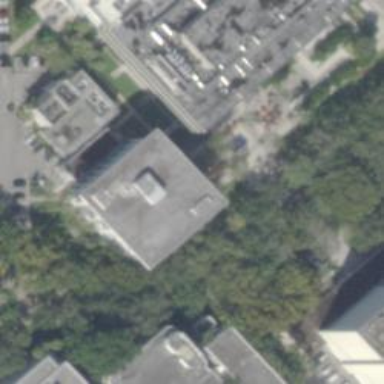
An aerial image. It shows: University building.